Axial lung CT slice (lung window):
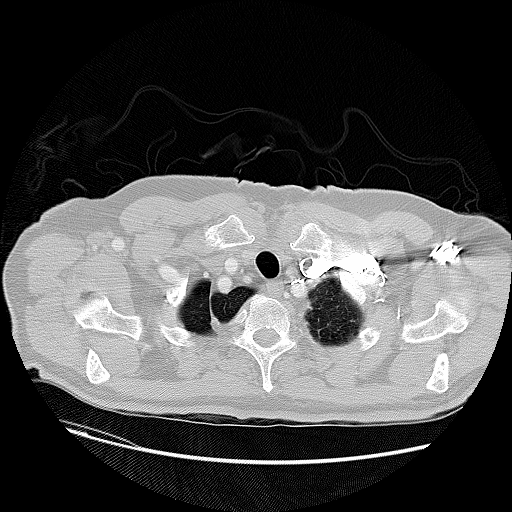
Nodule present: no